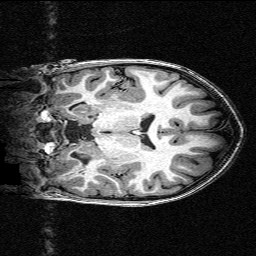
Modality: T1w
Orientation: coronal
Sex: male